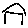
Label: house